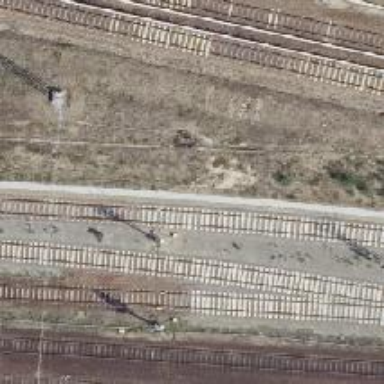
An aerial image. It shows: Railway signal.